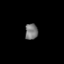
Tissue: skin
Cell type: T cells
Senescence score: 0.7956
Nuclear area (px): 202
Mean DAPI intensity: 119.257